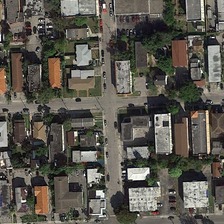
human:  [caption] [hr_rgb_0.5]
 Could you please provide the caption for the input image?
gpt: many buildings and green trees are in a dense residential area .

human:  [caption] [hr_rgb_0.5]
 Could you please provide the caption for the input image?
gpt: many buildings and green trees are in a dense residential area .

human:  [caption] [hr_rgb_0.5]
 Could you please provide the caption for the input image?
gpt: many buildings and green trees are in a dense residential area .

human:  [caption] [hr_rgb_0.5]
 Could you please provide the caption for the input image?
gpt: many buildings and green trees are in a dense residential area .

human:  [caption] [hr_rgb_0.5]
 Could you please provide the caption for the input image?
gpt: many buildings and green trees are in a dense residential area .